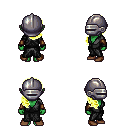
a pixel art fantasy rpg character, female body template, orc, green skin, gray robe, teal pants, gold right-swept hairstyle, metal helm, cloth bracers, brown shoes, four views (front, back, left, right), 2x2 character sprite sheet, small pixel art, hard edges, no anti-aliasing